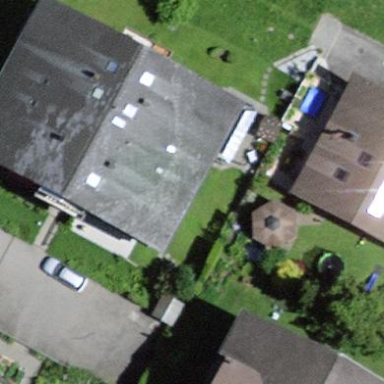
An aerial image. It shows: Residential building.